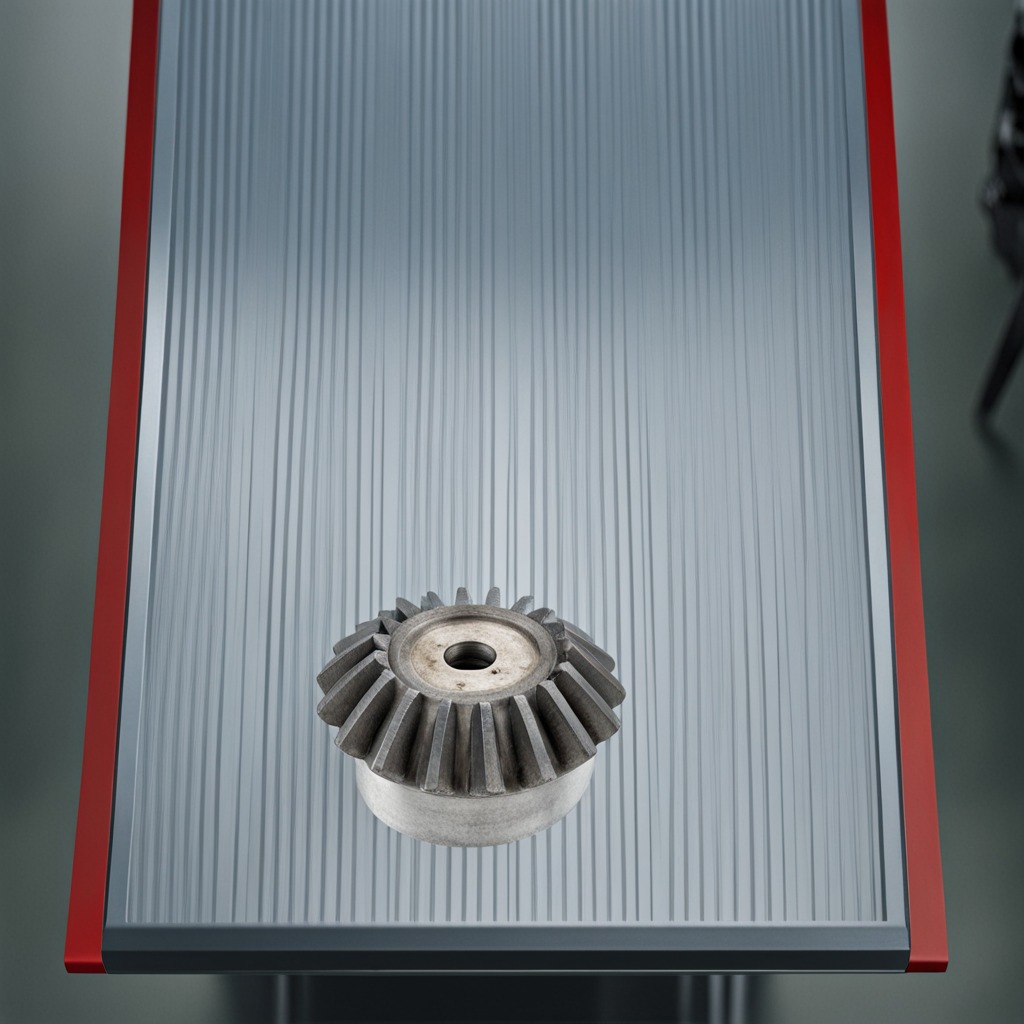
A steel gear with teeth is lying on a toolbox surface in an airplane hangar workshop.